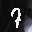
Label: 7